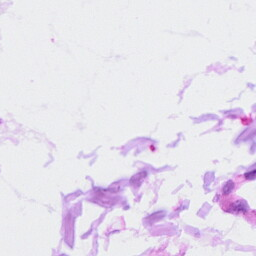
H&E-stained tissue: Ovarian